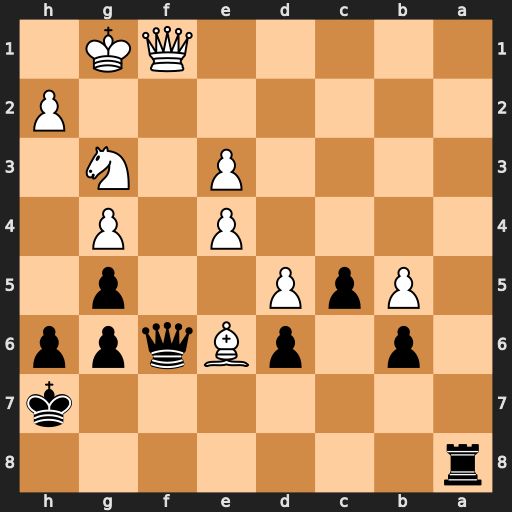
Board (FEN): r7/7k/1p1pBqpp/1PpP2p1/4P1P1/4P1N1/7P/5QK1
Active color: b
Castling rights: -
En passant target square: -
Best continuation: Ra1 Qxa1 Qxa1+